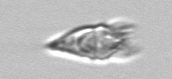
Label: Paratontonia_gracillima